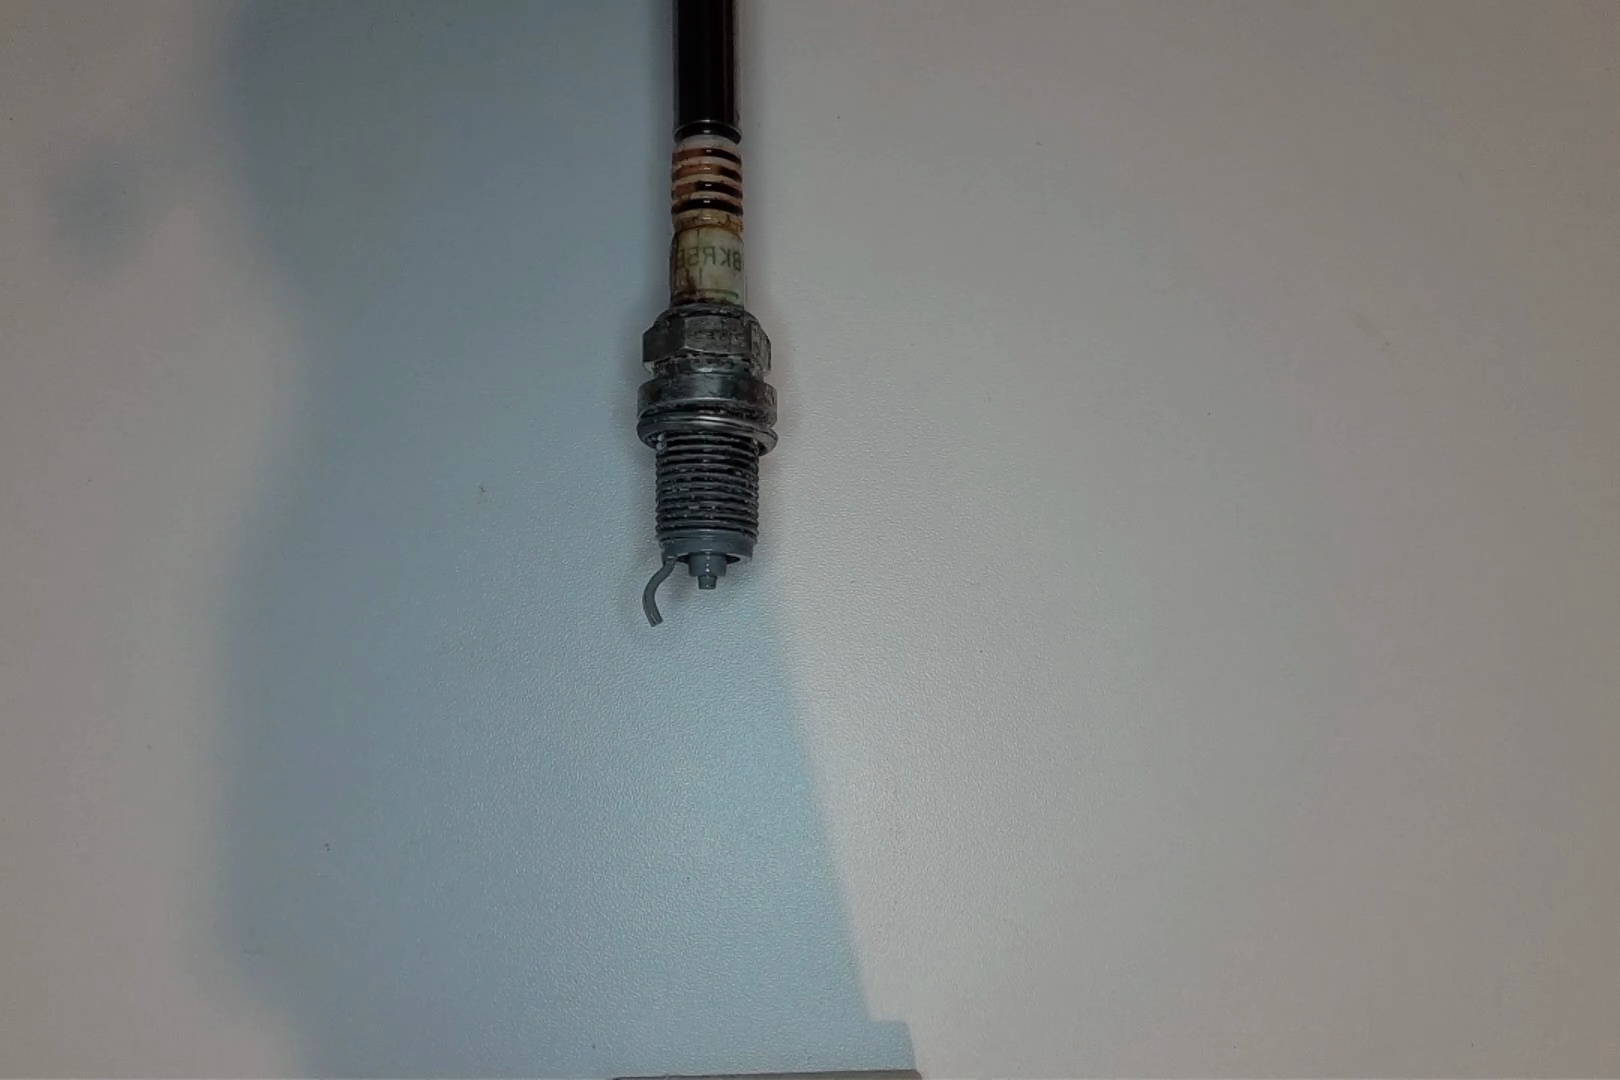
Label: anomaly